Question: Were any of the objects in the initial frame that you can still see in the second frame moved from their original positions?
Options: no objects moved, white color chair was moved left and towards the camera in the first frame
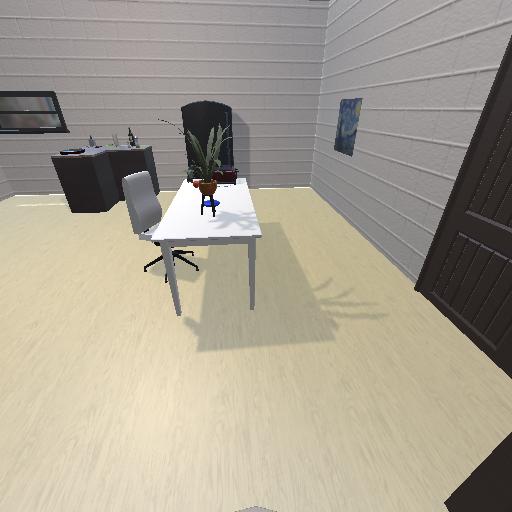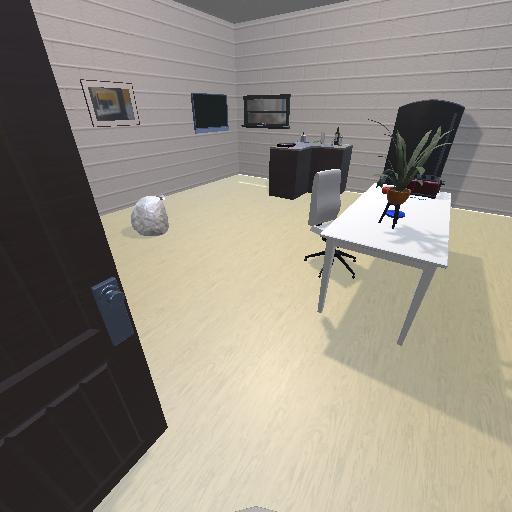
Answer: no objects moved